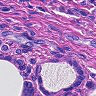
Metastatic tissue present: yes